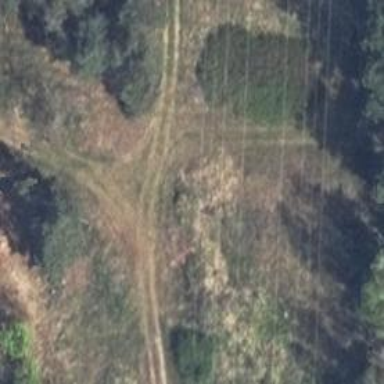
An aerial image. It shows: Grass track road with grade 5 tracktype.